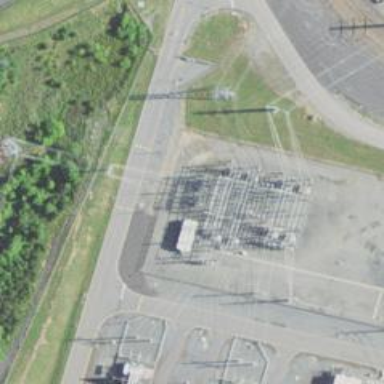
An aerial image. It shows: Switch for power supply.